Question: When Validating the Archive, I get the following warning:

What is wrong with the build ? I am using XCode5 while minimum target set to 4.3
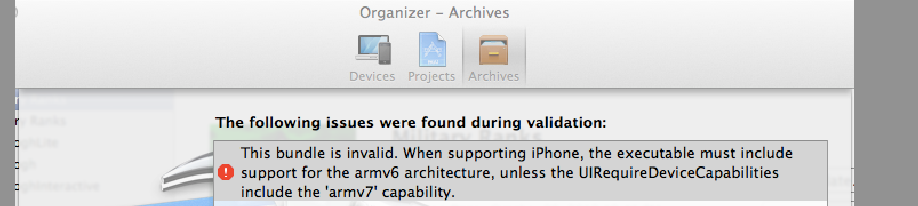
Answer: To fix this problem, I have upgrade the deployment target to from
Hope this help someone else.